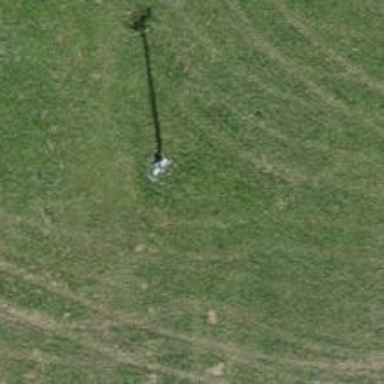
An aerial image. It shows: Power pole.